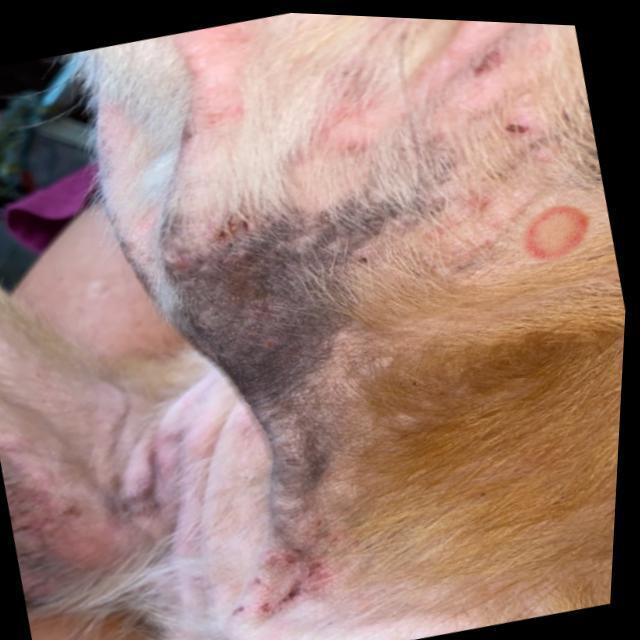
Canine ringworm (Dermatophytosis) — fungal infection caused by Microsporum or Trichophyton. Presents with circular alopecia, scaling, crusting, and broken hairs.